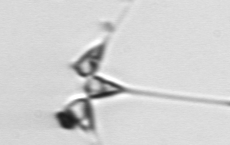
Label: Asterionellopsis_glacialis